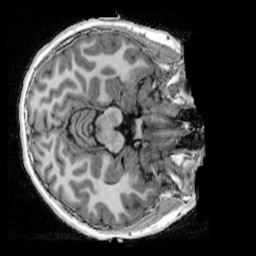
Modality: UNIT1_denoised
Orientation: axial
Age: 12
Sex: female
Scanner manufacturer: siemens
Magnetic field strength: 3 T
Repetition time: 4 s
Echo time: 0.00303 s